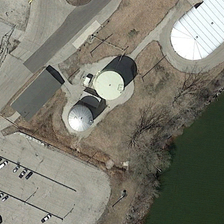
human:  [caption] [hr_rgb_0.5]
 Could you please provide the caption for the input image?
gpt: two round storage tanks stand next to a parking lot .

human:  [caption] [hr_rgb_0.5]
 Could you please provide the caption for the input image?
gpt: on the bank near a parking lot stand two cylinder storage tanks with some bare trees .

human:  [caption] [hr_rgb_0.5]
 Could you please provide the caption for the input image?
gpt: on the bank near a parking lot stand two cylinder storage tanks with some bare trees .

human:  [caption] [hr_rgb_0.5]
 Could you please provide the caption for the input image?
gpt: the silvery columnar is samller than the white columnar tank .

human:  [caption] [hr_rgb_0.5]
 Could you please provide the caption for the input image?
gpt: two storage tanks are near a river and a parking lot .